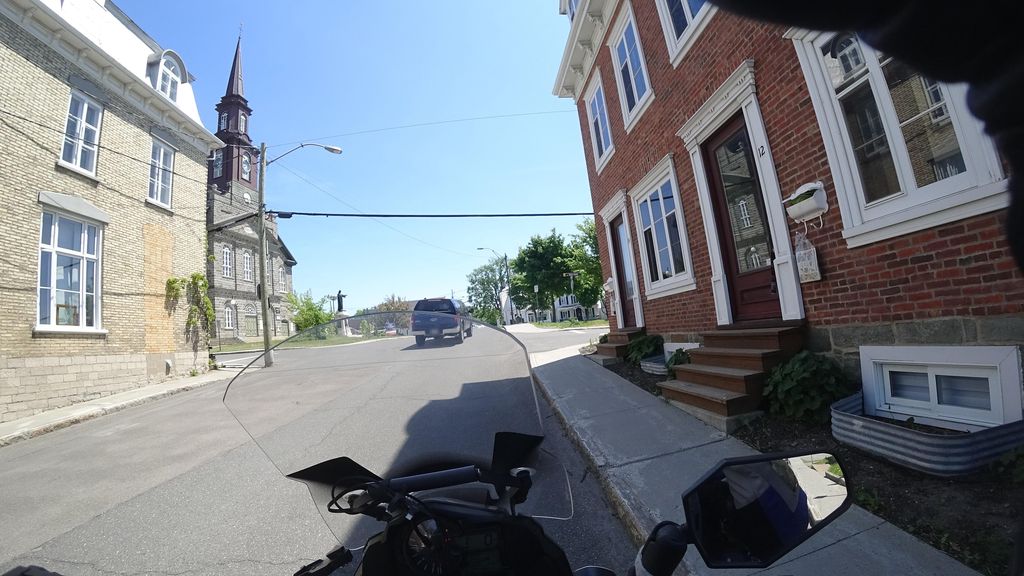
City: quebec_city